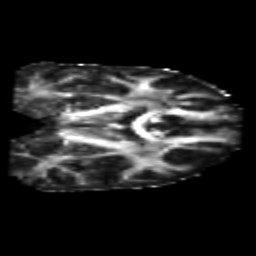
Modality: FA
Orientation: coronal
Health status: healthy
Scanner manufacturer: philips
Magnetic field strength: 3 T
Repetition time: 6.964 s
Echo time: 0.092 s